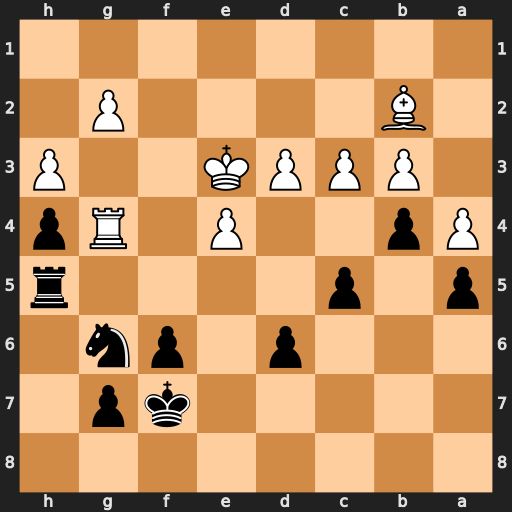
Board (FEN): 8/5kp1/3p1pn1/p1p4r/Pp2P1Rp/1PPPK2P/1B4P1/8
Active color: b
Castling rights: -
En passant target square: -
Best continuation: Ne5 cxb4 Nxg4+